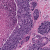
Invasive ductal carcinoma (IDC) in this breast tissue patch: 0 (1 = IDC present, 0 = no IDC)